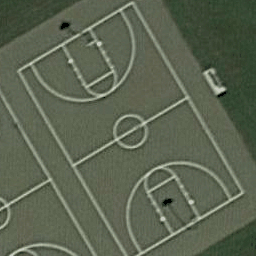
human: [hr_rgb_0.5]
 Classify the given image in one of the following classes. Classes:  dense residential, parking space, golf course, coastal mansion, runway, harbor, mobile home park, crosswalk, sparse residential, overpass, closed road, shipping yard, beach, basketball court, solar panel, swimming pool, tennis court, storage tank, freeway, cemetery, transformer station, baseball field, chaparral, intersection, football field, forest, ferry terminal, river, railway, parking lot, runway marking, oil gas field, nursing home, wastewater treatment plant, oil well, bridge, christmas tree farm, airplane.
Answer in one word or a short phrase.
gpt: basketball court